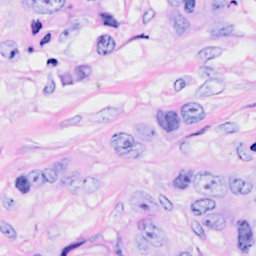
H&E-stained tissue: Breast